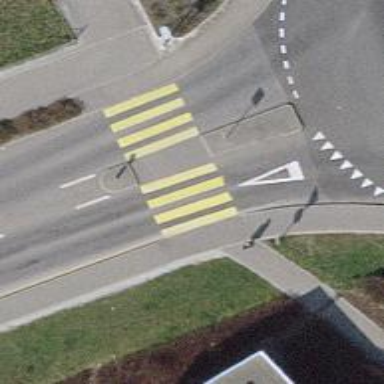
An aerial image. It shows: Asphalt footway with uncontrolled crossing. The crossing has markings.